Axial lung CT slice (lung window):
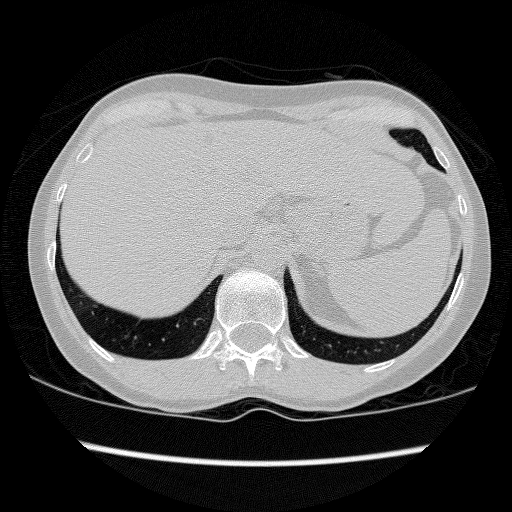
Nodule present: no